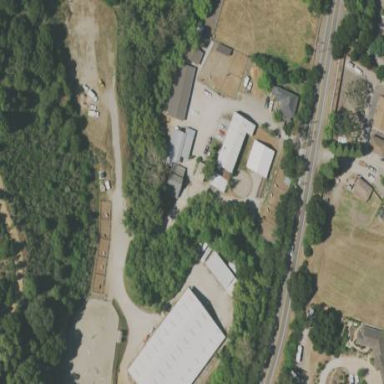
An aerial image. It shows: Farmyard area.